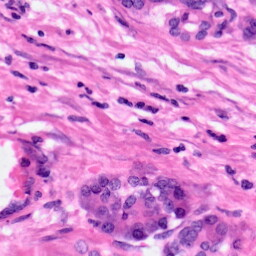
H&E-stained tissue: Pancreatic